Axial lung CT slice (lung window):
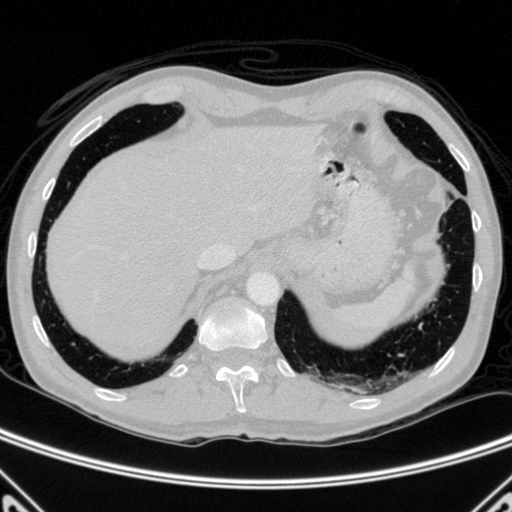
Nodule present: no